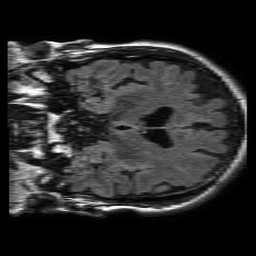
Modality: FLAIR
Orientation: coronal
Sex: male
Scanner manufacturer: philips
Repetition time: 11 s
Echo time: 0.125 s